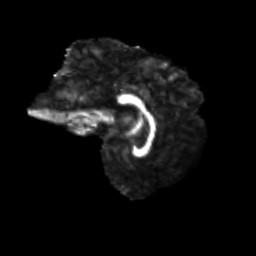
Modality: FA
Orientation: sagittal
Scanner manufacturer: siemens
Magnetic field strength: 3 T
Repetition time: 9.2 s
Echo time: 0.084 s